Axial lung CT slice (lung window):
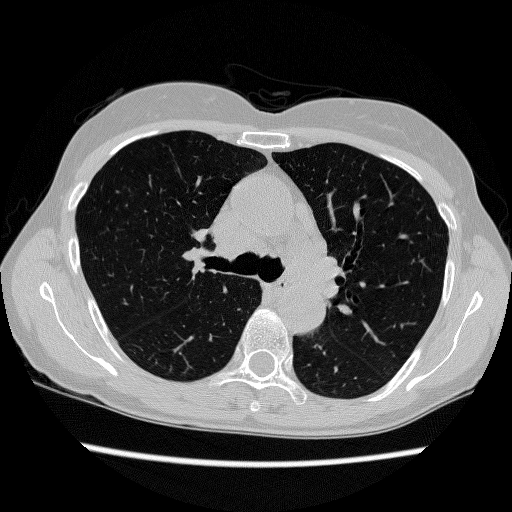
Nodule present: no